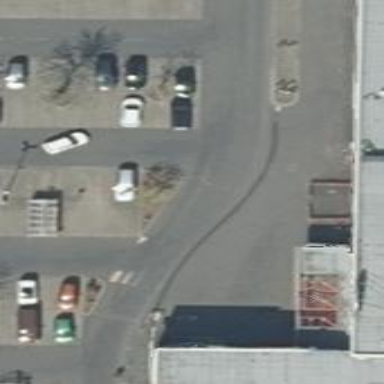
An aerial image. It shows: Parking space.